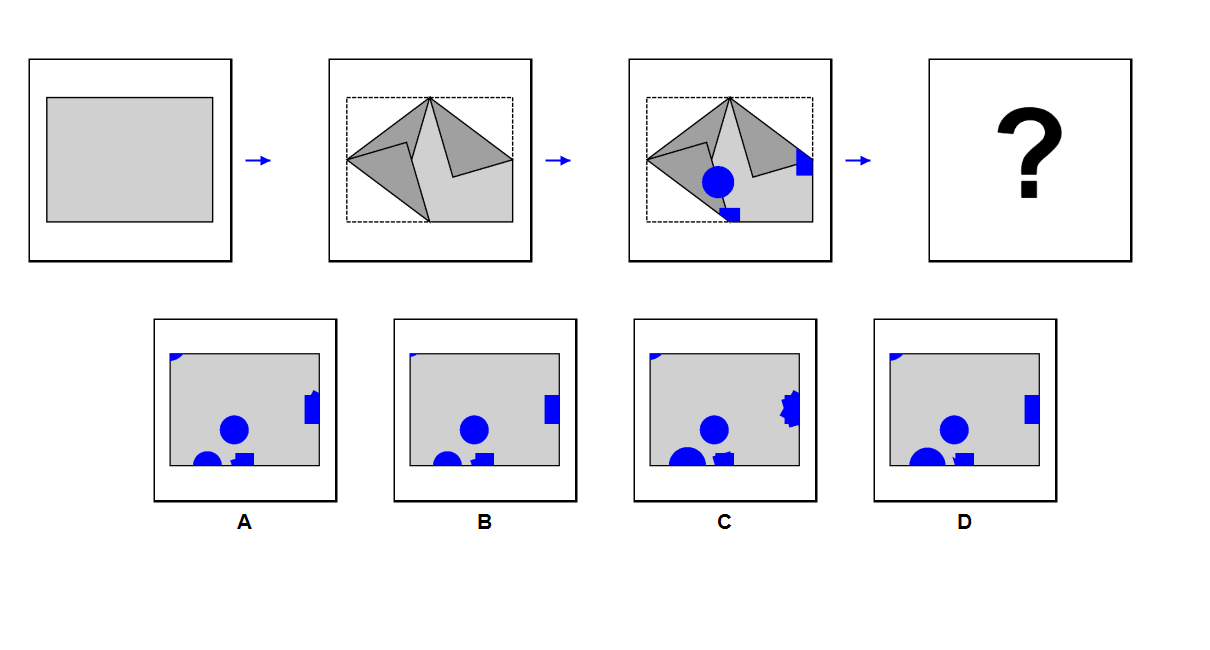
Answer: B